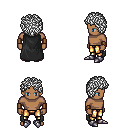
a pixel art fantasy rpg character, male body template, human, dark skin, black cape, gold greaves, white curly afro hairstyle, leather bracers, metal boots, four views (front, back, left, right), 2x2 character sprite sheet, small pixel art, hard edges, no anti-aliasing